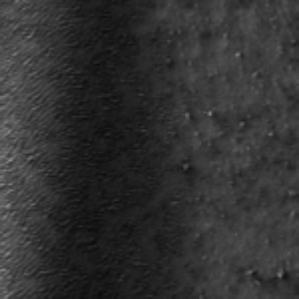
Label: frost